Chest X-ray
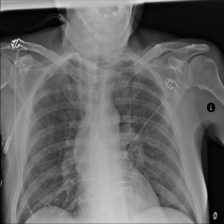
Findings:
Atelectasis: negative
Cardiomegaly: negative
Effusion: negative
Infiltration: negative
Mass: negative
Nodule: negative
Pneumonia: negative
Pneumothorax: negative
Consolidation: negative
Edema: negative
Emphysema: negative
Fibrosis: negative
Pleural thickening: negative
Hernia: negative